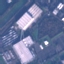
Land use / land cover class: Industrial